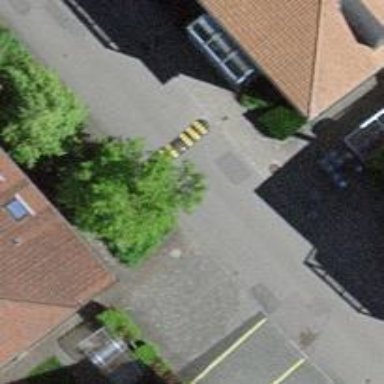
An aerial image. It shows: Bump for traffic calming.